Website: walmart
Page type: payment
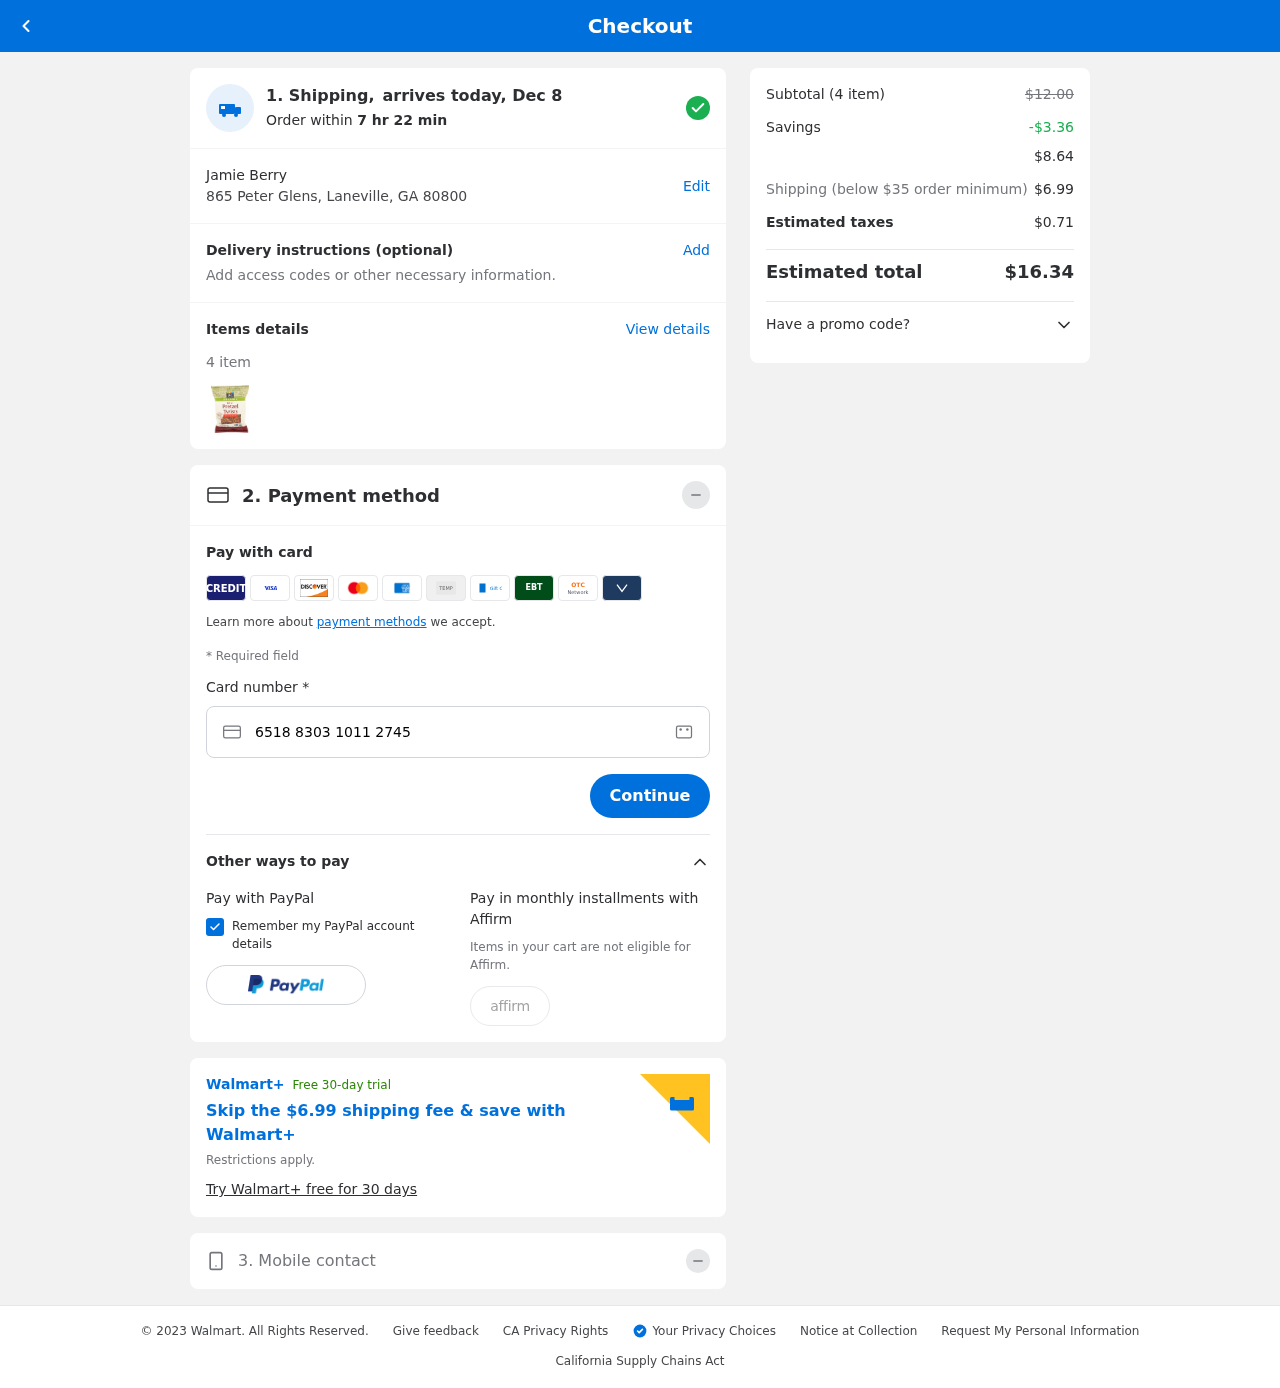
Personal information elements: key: PII_FULLNAME
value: Jamie Berry
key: PII_STREET
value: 865 Peter Glens
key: PII_CITY_STATE_ZIP
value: Laneville, GA 80800
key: PII_CARD_NUMBER
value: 6518 8303 1011 2745
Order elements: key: ORDER_DELIVERY_DATE
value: Dec 8
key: ORDER_NUM_ITEMS
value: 4
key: ORDER_SUBTOTAL_BEFORE_SAVINGS
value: $12.00
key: ORDER_SAVINGS
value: -$3.36
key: ORDER_SUBTOTAL
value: $8.64
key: ORDER_SHIPPING_COST
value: $6.99
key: ORDER_TAX
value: $0.71
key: ORDER_TOTAL
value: $16.34